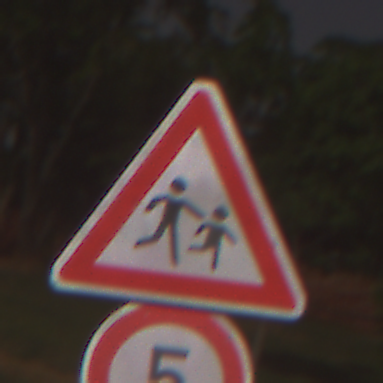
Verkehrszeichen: KinderLinks
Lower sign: Geschwindigkeit5
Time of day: Night
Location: Outdoor (Nature)
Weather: Clear
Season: NotSpecified
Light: Natural